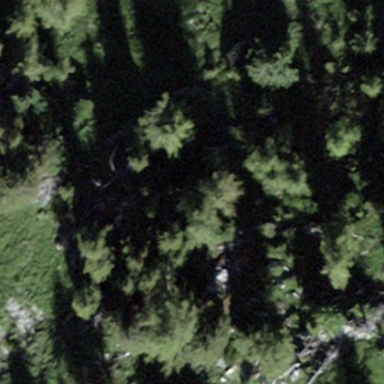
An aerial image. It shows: Forest area.